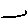
Label: line